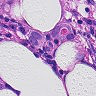
Metastatic tissue present: yes